Field crop: tomato
Growth stage: 2
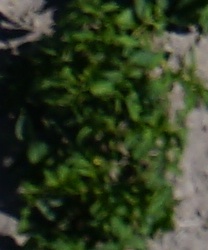
Species: tomato